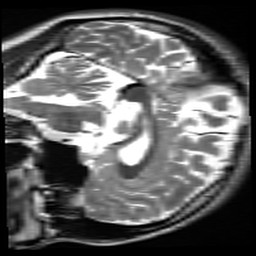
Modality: inplaneT2
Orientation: sagittal
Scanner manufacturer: siemens
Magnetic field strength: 3 T
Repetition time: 7.02 s
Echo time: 0.069 s